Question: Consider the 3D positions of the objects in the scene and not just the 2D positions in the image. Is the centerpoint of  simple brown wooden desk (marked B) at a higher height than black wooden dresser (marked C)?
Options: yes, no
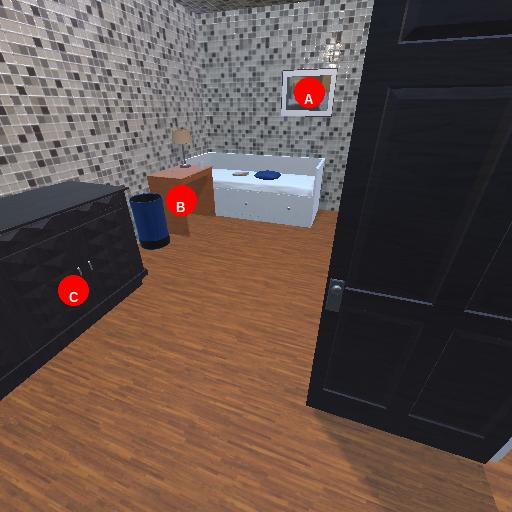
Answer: yes